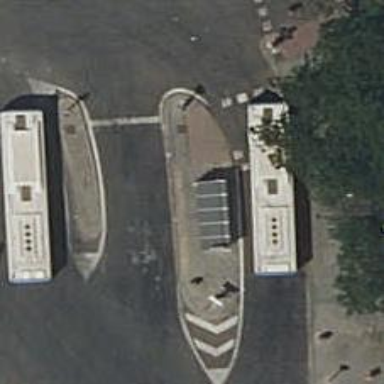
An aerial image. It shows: Bus stop with platform for public transport.